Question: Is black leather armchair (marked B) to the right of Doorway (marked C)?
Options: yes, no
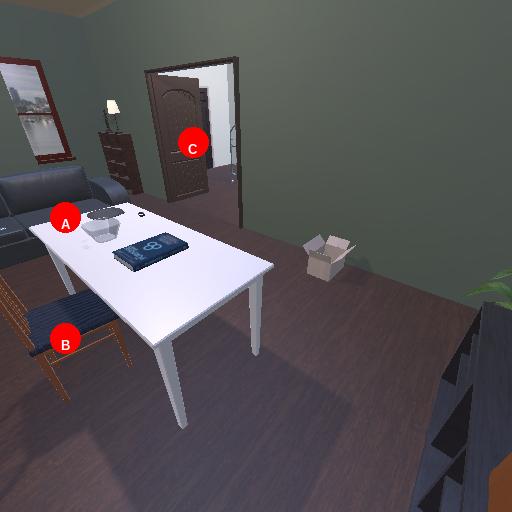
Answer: yes